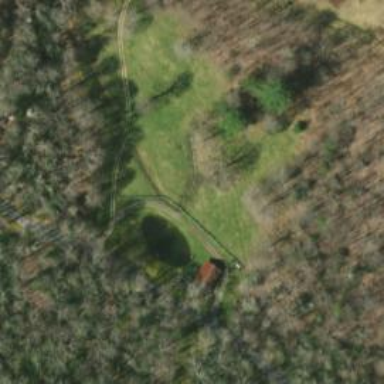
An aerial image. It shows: Driveway.